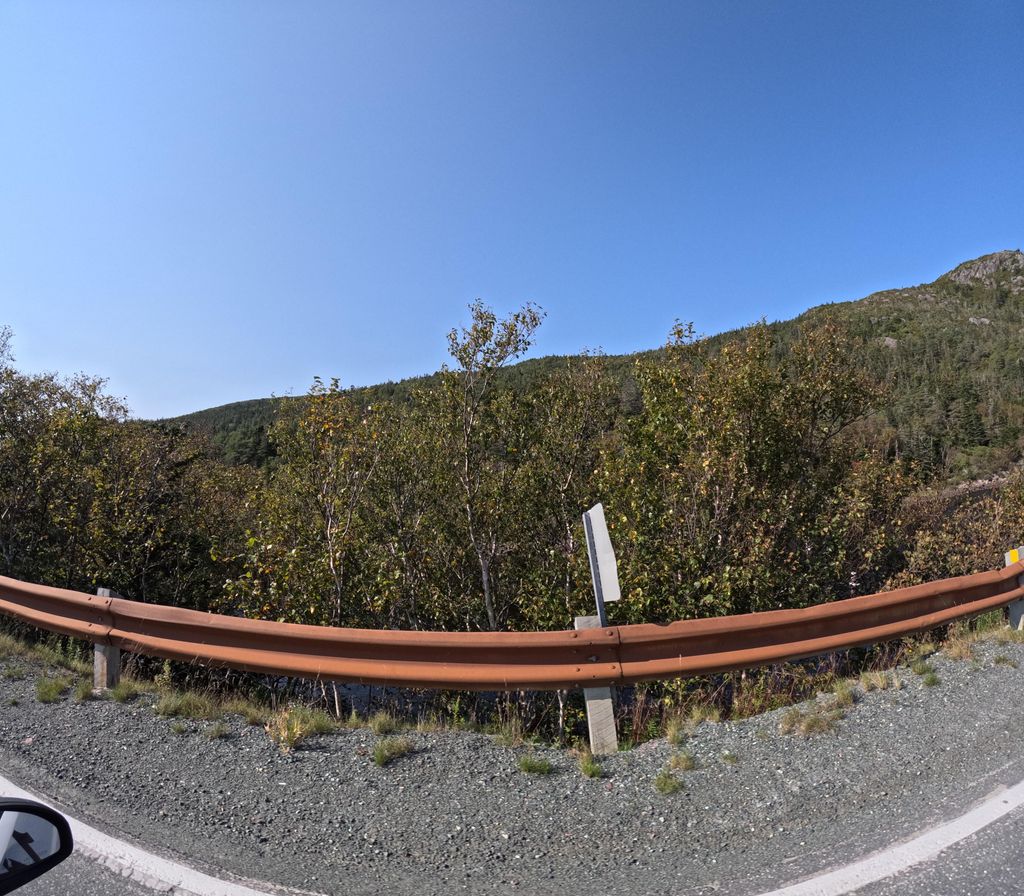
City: st_johns